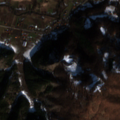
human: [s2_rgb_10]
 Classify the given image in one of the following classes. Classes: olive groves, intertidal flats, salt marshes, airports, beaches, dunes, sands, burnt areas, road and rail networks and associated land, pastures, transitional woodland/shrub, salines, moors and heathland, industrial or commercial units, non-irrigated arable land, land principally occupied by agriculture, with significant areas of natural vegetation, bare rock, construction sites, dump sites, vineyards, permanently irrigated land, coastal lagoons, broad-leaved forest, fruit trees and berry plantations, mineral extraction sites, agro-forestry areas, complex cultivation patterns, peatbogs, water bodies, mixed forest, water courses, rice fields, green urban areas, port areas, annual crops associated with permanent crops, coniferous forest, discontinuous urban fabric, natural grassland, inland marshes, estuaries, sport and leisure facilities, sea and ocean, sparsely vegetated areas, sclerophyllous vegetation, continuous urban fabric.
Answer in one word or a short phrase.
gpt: land principally occupied by agriculture, with significant areas of natural vegetation, broad-leaved forest, coniferous forest, mixed forest, transitional woodland/shrub